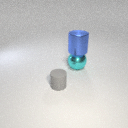
large cyan metal sphere below large blue metal cylinder